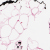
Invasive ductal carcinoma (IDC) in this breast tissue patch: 0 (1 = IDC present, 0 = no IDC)